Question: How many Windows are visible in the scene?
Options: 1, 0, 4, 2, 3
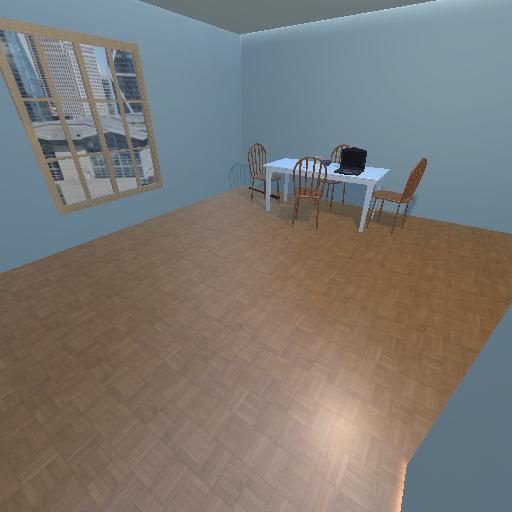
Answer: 1